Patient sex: M
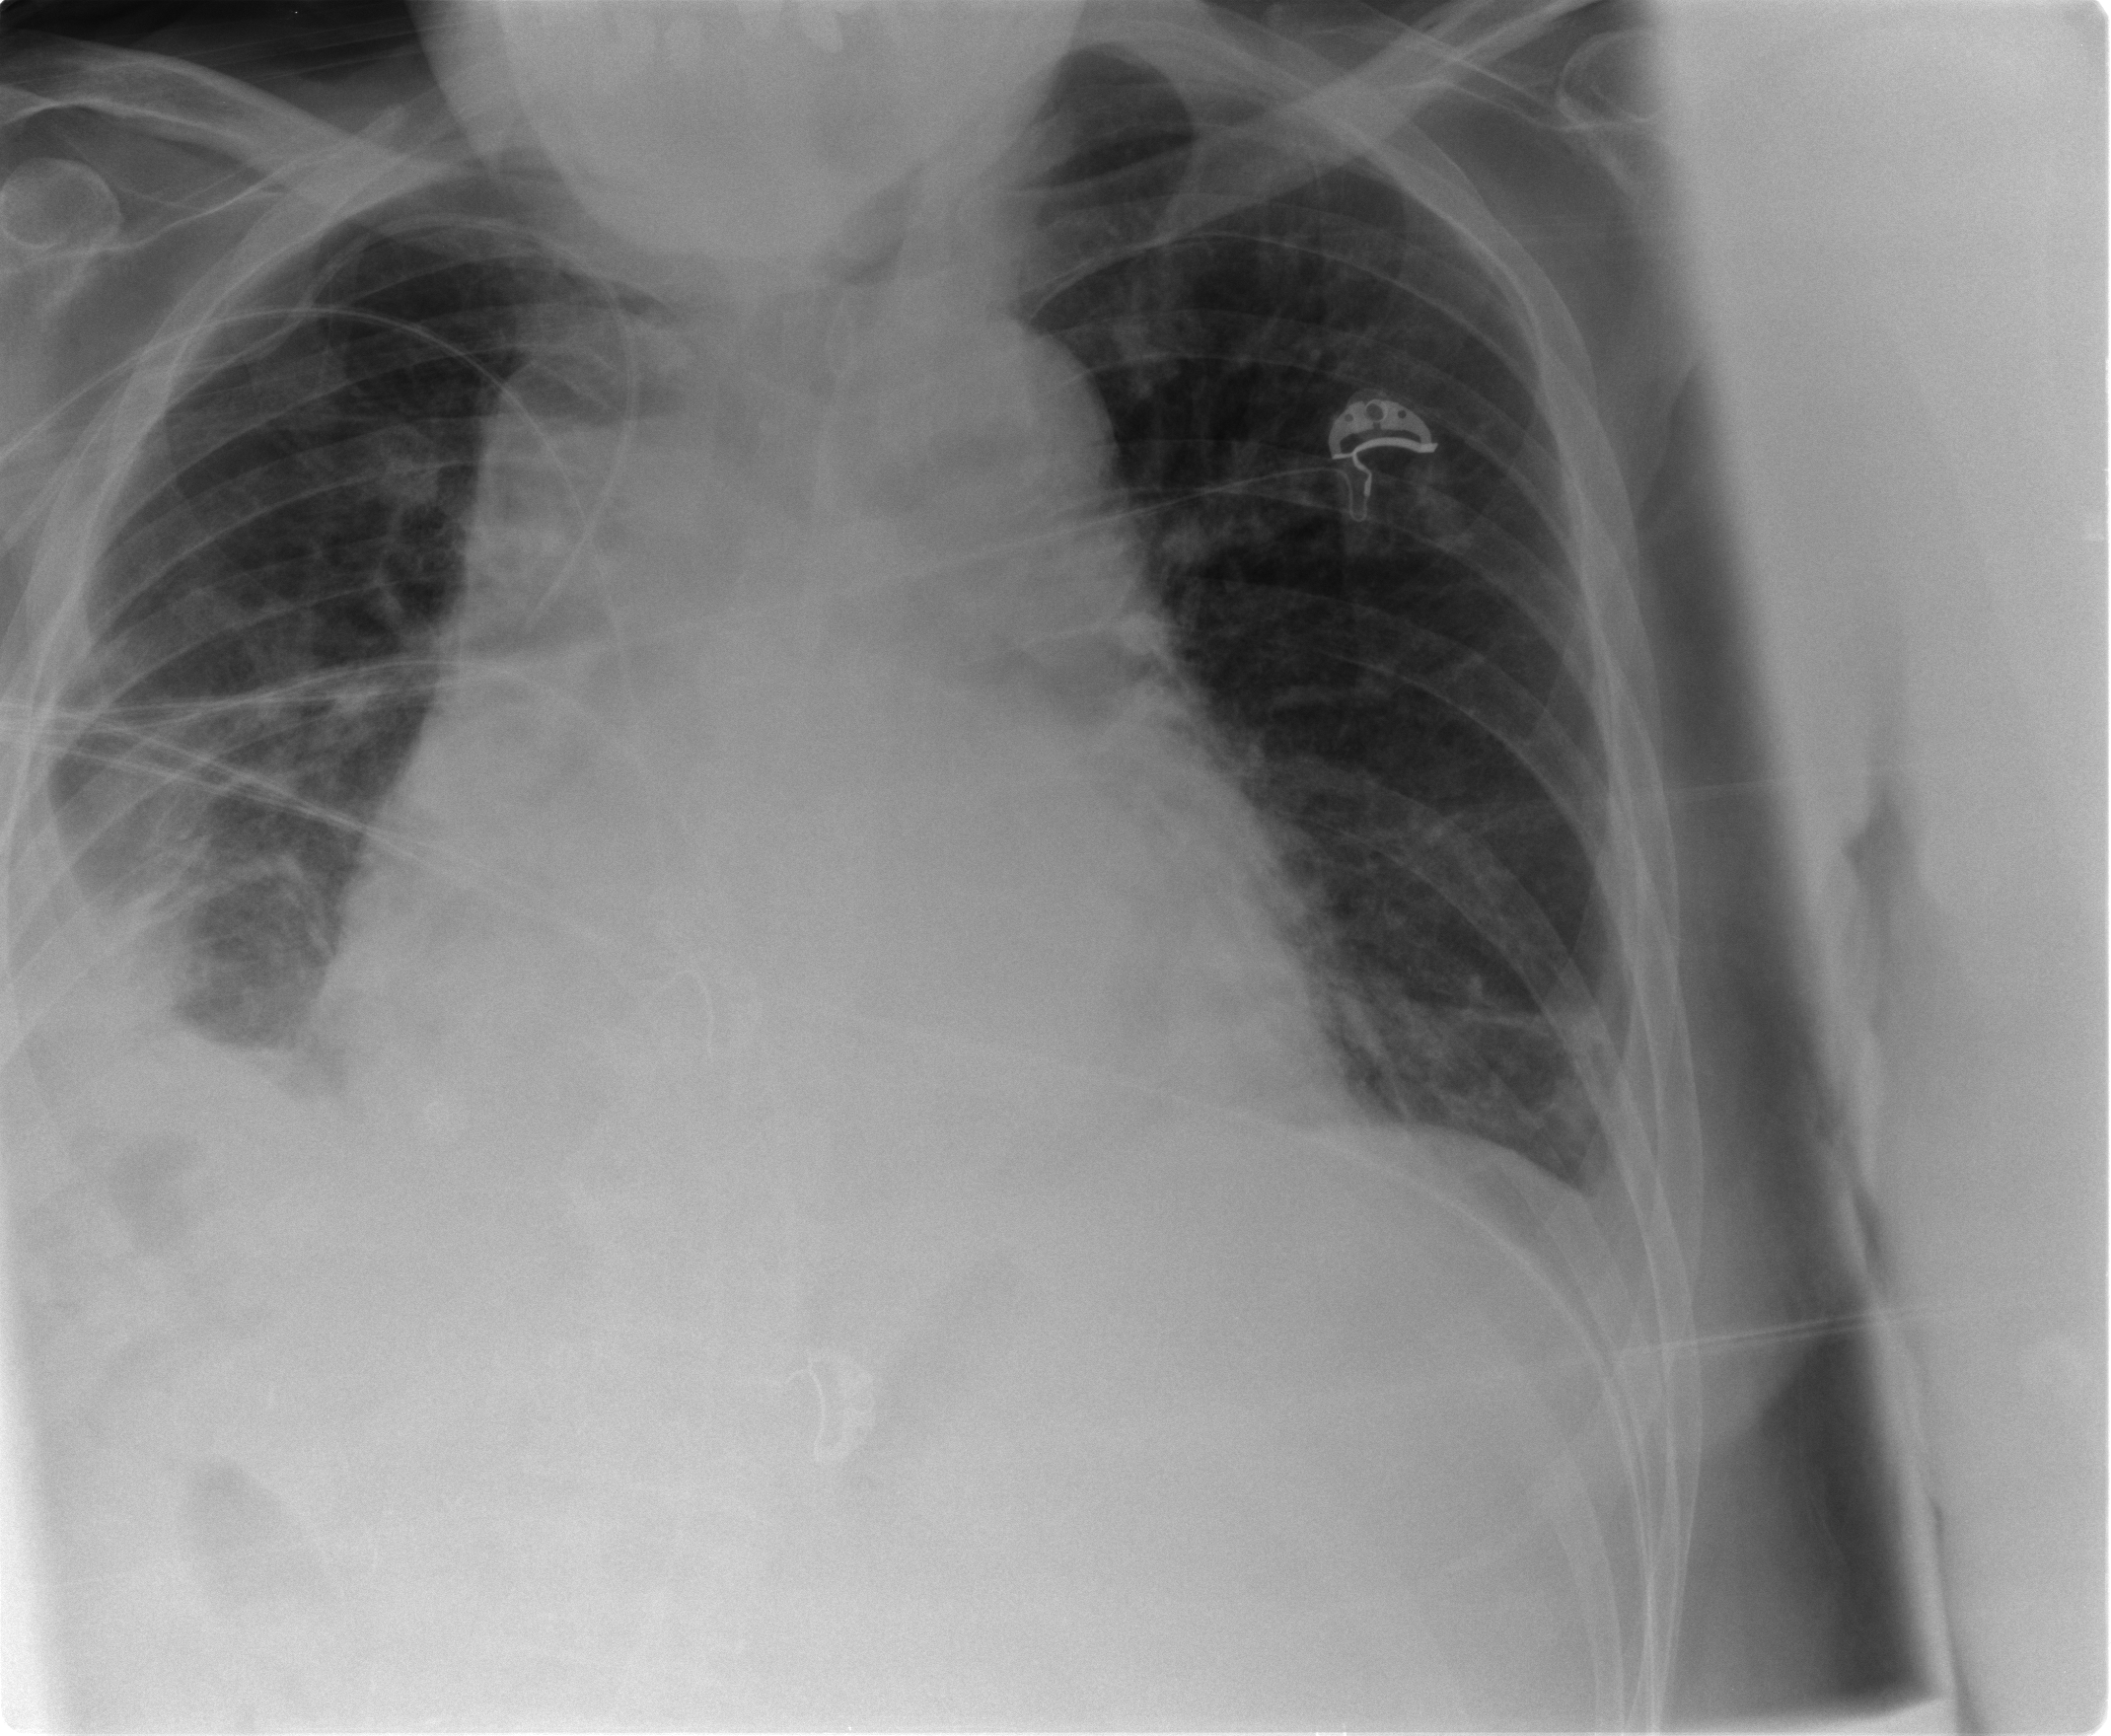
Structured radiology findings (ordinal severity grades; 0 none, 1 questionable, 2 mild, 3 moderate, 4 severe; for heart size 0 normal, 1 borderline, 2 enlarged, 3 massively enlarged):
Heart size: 3
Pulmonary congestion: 2
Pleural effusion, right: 3
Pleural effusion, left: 1
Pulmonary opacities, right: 0
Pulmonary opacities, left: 0
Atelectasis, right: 2
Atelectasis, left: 2